Aerial crown-view tile of a tropical tree (Barro Colorado Island, Panama), acquired 20240918:
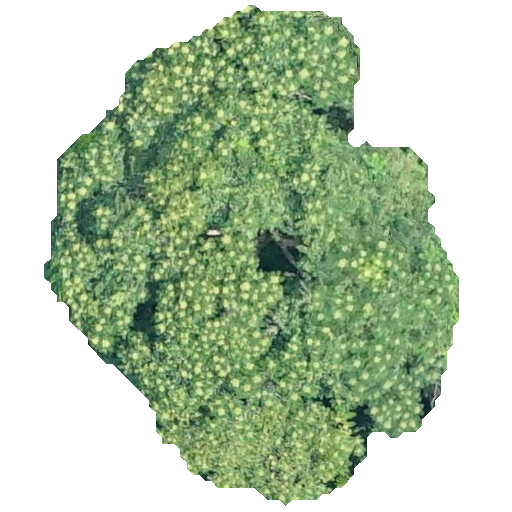
Species: Zanthoxylum ekmanii
GBIF accepted scientific name: Zanthoxylum ekmanii
Crown area: 219.216 m²